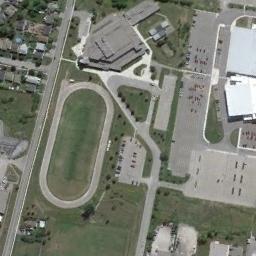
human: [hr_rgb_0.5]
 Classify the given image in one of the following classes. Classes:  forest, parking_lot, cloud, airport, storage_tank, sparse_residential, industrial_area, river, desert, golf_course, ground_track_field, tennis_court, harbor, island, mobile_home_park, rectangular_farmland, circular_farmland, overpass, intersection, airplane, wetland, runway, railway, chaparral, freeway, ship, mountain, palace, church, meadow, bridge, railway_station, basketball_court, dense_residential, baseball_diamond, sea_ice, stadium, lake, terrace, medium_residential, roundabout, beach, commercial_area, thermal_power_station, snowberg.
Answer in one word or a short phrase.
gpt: ground_track_field